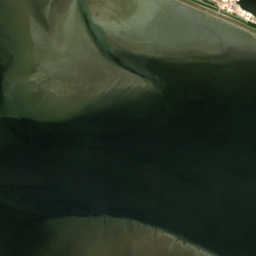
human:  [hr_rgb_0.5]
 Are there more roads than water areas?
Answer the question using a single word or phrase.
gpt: yes

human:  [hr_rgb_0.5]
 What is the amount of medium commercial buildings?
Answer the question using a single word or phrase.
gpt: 0

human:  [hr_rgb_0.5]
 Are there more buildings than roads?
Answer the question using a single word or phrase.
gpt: yes

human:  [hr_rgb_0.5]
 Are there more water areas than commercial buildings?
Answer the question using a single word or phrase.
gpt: yes

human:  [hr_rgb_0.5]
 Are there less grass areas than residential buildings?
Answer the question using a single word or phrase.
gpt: yes

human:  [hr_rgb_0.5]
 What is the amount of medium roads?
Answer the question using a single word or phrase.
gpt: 0

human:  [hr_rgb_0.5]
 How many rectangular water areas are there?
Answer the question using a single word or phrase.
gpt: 0

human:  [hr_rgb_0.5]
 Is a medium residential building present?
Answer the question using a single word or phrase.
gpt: no

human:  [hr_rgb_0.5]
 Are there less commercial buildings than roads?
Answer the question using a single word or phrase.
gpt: yes

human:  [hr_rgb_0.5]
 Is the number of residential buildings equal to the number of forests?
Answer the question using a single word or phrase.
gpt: no

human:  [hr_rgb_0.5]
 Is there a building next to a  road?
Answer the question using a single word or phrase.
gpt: yes

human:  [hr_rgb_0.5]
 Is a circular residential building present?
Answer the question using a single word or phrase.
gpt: no

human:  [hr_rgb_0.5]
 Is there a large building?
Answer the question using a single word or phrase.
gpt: no

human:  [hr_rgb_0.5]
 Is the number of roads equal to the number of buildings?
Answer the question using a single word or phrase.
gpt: no

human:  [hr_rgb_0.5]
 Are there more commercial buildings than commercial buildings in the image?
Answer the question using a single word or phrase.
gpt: no

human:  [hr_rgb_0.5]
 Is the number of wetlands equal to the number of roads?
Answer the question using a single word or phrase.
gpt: no

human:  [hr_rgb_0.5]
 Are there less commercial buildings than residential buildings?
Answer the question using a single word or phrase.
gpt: yes

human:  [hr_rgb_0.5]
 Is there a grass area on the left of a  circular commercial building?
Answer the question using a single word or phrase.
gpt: no

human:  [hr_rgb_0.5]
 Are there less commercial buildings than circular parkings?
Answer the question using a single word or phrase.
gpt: no

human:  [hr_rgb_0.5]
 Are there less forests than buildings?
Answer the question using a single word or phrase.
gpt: yes

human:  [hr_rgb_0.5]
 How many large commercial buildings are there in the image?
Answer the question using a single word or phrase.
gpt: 0

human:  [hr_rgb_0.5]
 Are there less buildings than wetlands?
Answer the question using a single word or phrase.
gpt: no

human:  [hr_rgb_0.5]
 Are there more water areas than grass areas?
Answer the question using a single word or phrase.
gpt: no

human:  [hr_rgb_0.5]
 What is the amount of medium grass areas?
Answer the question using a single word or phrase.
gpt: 0

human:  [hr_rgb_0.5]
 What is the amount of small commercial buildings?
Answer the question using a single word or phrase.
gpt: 0

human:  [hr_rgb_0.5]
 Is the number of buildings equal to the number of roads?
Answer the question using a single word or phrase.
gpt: no

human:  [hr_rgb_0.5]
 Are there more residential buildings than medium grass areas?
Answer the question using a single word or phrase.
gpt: yes

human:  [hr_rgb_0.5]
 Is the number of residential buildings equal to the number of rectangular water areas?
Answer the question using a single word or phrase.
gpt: no

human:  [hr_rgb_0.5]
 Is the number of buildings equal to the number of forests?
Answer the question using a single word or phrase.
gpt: no

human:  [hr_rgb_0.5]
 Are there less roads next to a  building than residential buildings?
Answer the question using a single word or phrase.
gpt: no

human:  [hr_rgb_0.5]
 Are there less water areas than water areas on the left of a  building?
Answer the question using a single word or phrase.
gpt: no

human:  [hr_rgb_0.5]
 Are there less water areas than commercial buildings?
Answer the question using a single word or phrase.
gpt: no

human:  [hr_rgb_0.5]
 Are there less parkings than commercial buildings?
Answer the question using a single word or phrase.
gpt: no

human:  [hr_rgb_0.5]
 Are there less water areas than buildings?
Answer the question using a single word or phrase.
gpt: yes

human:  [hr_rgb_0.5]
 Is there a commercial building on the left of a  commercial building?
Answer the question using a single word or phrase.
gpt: no

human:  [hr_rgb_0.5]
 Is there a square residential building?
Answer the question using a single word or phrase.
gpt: no